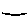
Label: line